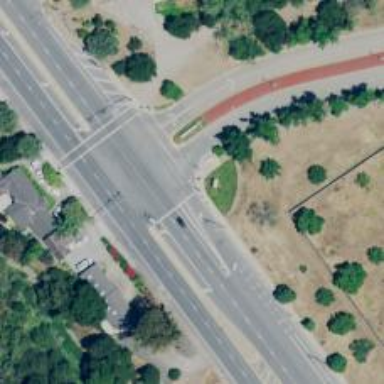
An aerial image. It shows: Solid stop line on the road marking.